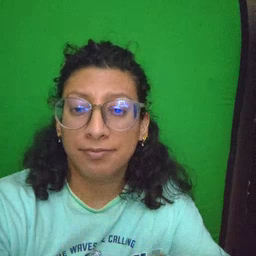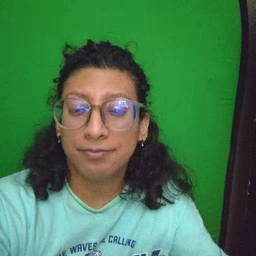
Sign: because